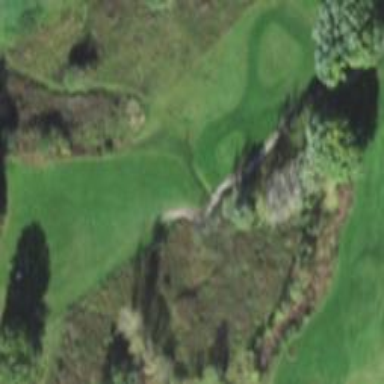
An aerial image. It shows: View of golf hole.